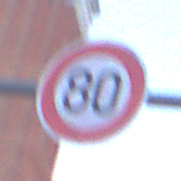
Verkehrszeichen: Geschwindigkeit80
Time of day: Dawn
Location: Outdoor (Urban)
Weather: Clear
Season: NotSpecified
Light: Natural